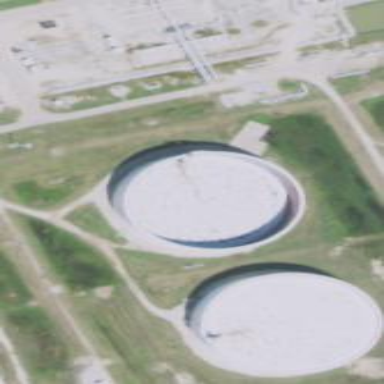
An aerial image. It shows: Storage tank which is man-made.